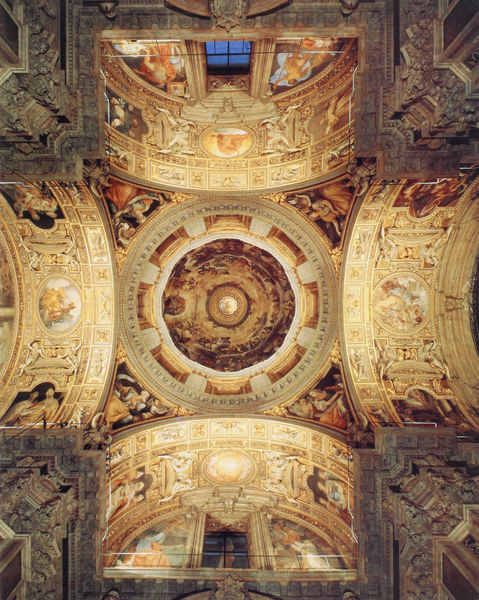
Titel: Kuppelfresko der Capella Paolina
Standort: Rom, S. Maria Maggiore (EU - I - Latium)
Schlagwörter: gemälde, fenster, hell, licht, säule, säulen, malerei, architektur, barock, stein, innenraum, kirche, gold, decke, gotik, kreis, rund, engel, bilder, bogen, mauer, rundbogen, kuppel, stuck, edel, oben, bögen, gewölbe, eckig, kreuz, dom, mauerwerk, groß, zwickel, gemäuer, geometrisch, fensterglas, untersicht, rundbögen, fresken, vatikan, deckengemälde, fresko, teuer, verzierungen, gewölbt, deckenmalerei, petersdom, vierung, malerein, decke deckengemälde, mallerein, glsfenster